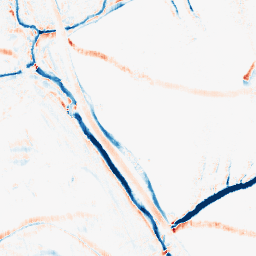
Category: morphological
Decomposition family: morphological_rect
Decomposition parameters: operation: average
width: 5
height: 10
Upsampling method: bspline
Upsampling parameters: scale: 8
Upsampling scale: 8